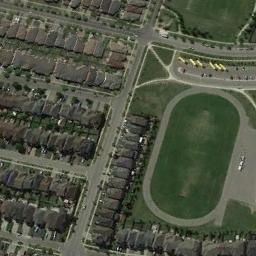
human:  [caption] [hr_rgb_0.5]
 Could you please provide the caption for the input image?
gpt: A track and field is built in the middle of a residential area, Surrounded by a lot of vegetation .

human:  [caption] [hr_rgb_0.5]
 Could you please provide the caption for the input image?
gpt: The middle of the track and field is green .

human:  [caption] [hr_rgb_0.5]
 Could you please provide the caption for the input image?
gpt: The ground track field is surrounded by lots of houses arranged neatly and a parking lot .

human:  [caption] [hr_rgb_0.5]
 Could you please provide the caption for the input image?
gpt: Many buildings are near the ground track field .

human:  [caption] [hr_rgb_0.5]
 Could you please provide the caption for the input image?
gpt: There are many buildings beside the ground track with a gray track .